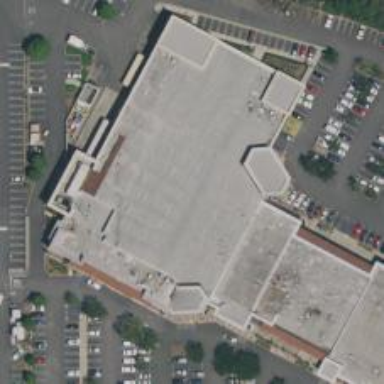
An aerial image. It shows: Supermarket.